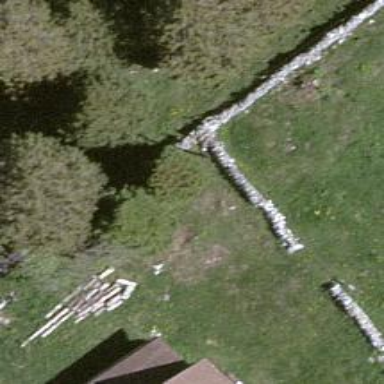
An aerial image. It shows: Wall is shown in the image.